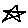
Label: star